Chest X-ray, PA view. Patient: 56 years old, sex F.
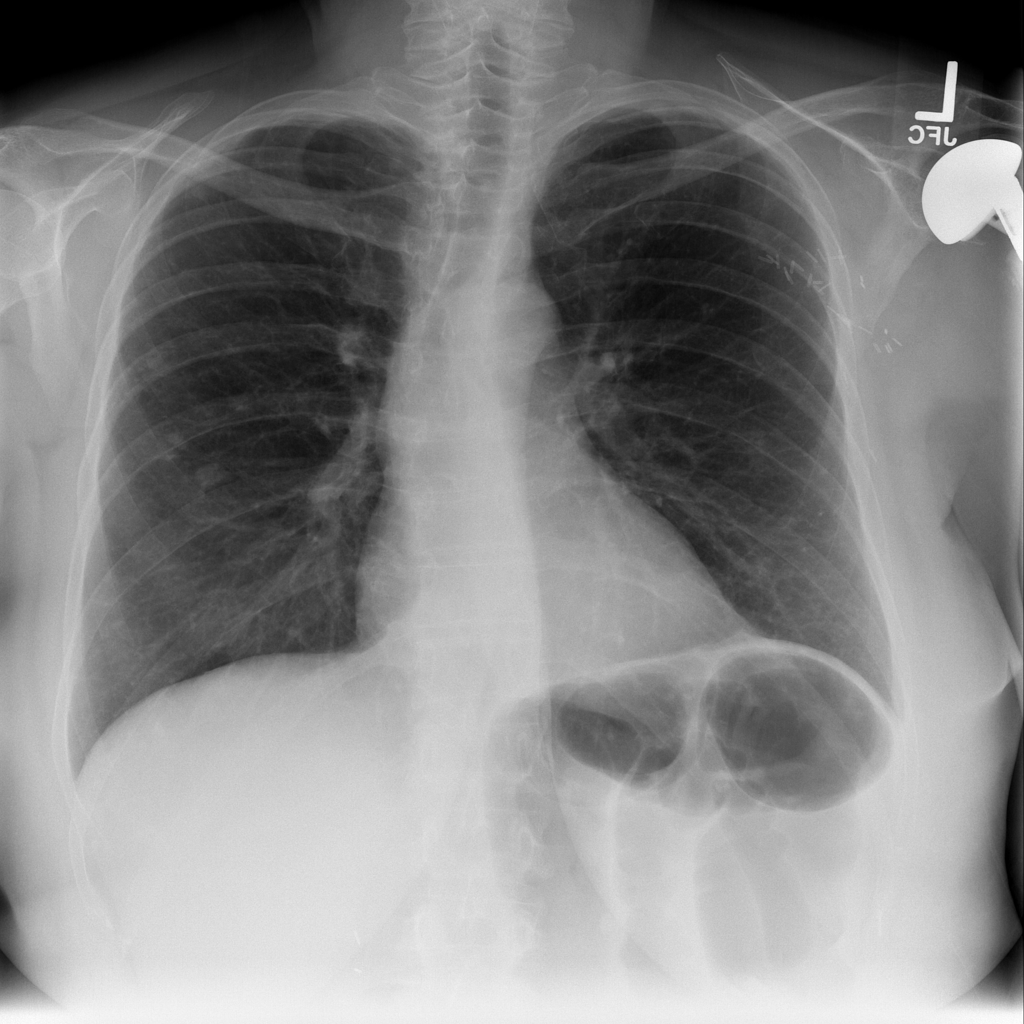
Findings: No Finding